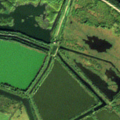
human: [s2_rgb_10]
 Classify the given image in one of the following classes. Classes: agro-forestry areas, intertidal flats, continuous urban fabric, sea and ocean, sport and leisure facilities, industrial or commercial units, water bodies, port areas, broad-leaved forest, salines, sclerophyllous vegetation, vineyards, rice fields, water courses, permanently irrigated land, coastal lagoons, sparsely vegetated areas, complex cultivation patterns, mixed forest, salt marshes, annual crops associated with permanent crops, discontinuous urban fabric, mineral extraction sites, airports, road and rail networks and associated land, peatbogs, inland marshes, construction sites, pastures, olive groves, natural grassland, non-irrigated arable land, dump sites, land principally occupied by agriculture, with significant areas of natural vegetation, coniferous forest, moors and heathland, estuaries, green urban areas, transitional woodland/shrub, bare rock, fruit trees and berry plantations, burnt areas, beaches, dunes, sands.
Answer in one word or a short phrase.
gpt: pastures, transitional woodland/shrub, water courses, water bodies